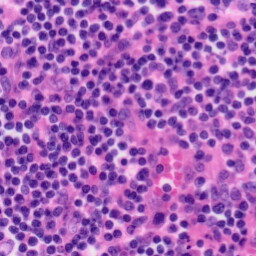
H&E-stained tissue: Tonsil